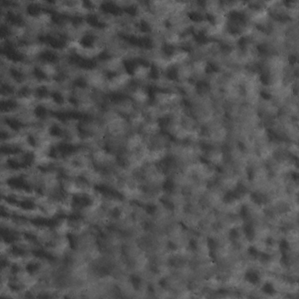
Label: non_frost